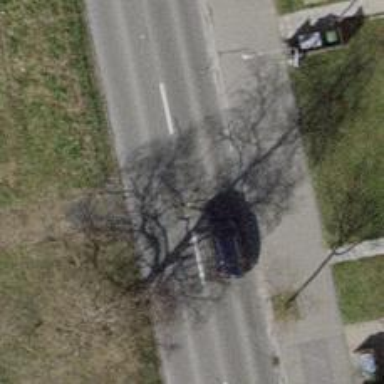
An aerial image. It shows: Secondary road with asphalt surface and sidewalks on both sides.